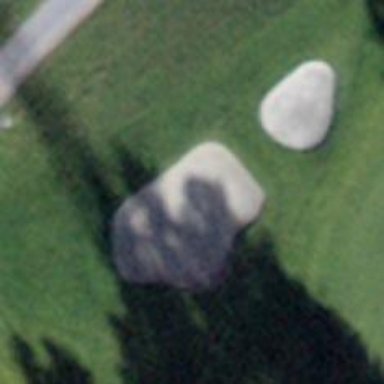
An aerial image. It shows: Golf bunker filled with natural sand.